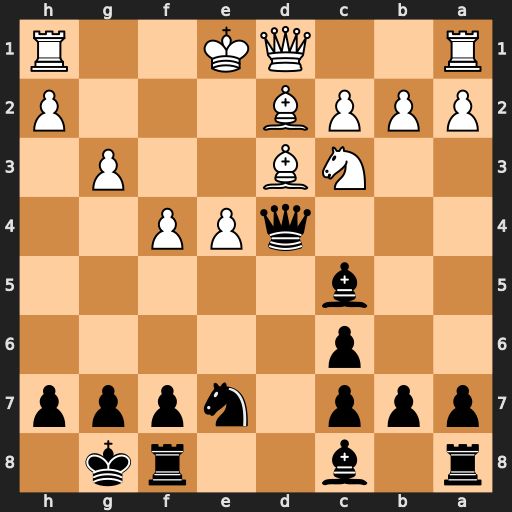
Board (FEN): r1b2rk1/ppp1nppp/2p5/2b5/3qPP2/2NB2P1/PPPB3P/R2QK2R
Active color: b
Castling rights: KQ
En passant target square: -
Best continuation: Qf2#